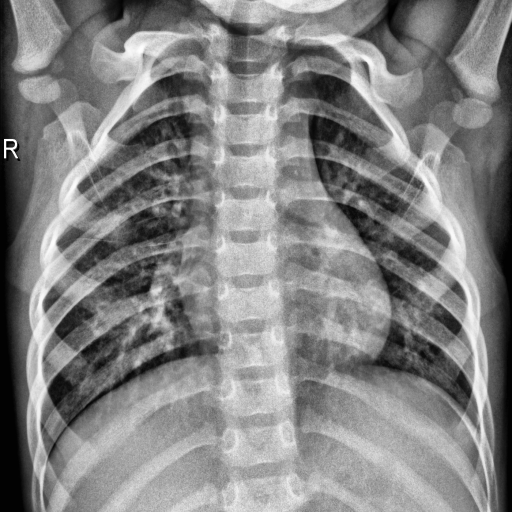
Finding: NORMAL